Question: Using this code I'm able to connect to mysql using zend framework normally:
'''
resources.db.adapter = "Pdo_Mysql"
resources.db.params.host = "xx.xx.xx.xx"
resources.db.params.username = "test_user"
resources.db.params.password = "test_pass"
resources.db.params.dbname = "test_database"
resources.db.params.port="xxxx"
;parameters here for ssl connection??
'''
In my 'Controller':
'''
public function indexAction() {
$config = new Zend_Config_Ini('/path/to/application.ini', 'development');
$db = Zend_Db::factory($config->resources->db);
$sql = 'SELECT * FROM test_table';
$result = $db->fetchAll($sql);
echo '<pre>';
print_r($result);
}
'''
Now the problem is that I want to connect to mysql using , but I haven't found any documentation on how to do that.
I managed to make a connection using Navicat to the server with the help of the database admin by configuring the ssl connection as follows:

The problem now is how to connect using php?
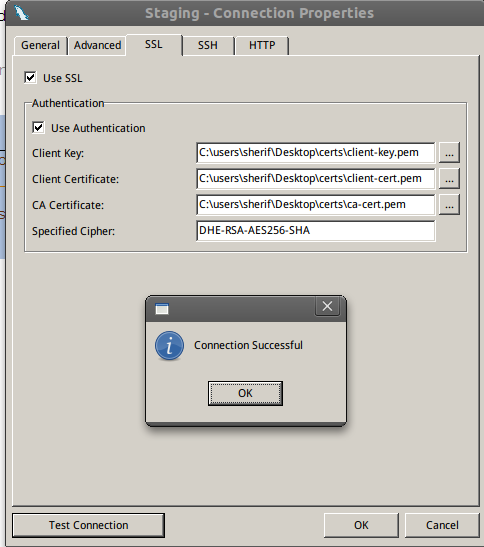
Answer: You should be able to specify driver options like this:
'''
;PDO::MYSQL_ATTR_SSL_KEY
resources.db.params.driver_options.1010 = "/path/to/client-key.pem"
;PDO::MYSQL_ATTR_SSL_CERT
resources.db.params.driver_options.1011 = "/path/to/client-cert.pem"
;PDO::MYSQL_ATTR_SSL_CA
resources.db.params.driver_options.1012 = "/path/to/ca-cert.pem"
'''